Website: ulta-beauty
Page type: customer-info-address
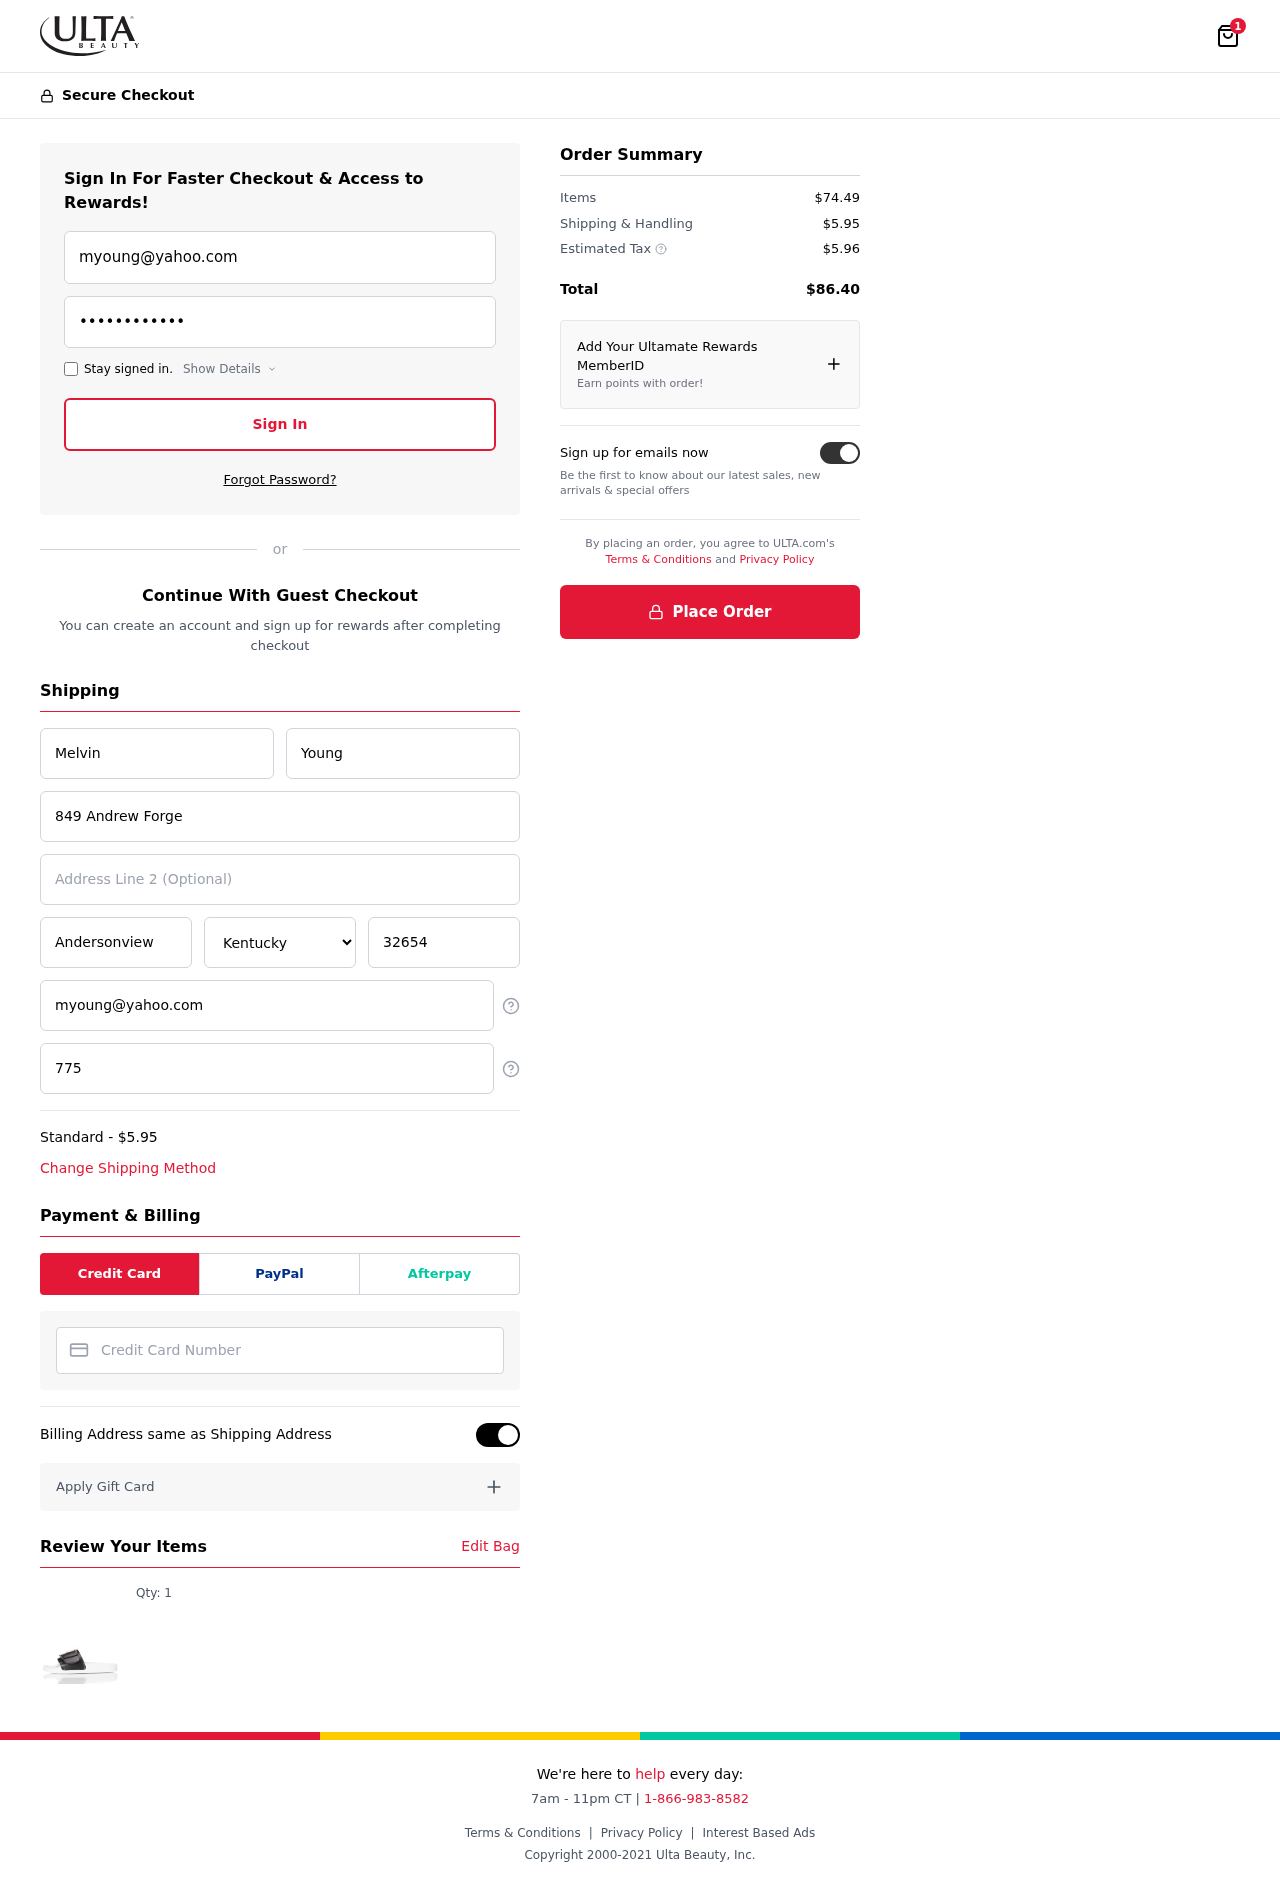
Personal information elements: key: PII_CARD_NUMBER
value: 2298 0534 8376 5794
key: PII_CITY
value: Andersonview
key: PII_EMAIL
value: myoung@yahoo.com
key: PII_FIRSTNAME
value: Melvin
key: PII_LASTNAME
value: Young
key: PII_PHONE
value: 7756432393
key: PII_POSTCODE
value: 32654
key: PII_STATE
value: Kentucky
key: PII_STREET
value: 849 Andrew Forge
Product elements: key: PRODUCT1_QUANTITY
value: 1
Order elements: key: ORDER_NUM_ITEMS
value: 1
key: ORDER_SHIPPING_COST
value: $5.95
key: ORDER_ITEMS_TOTAL
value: $74.49
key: ORDER_SHIPPING_COST2
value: $5.95
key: ORDER_TAX
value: $5.96
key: ORDER_TOTAL
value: $86.40